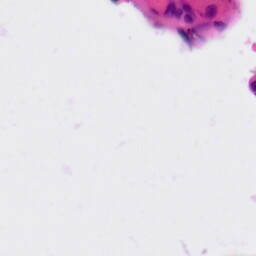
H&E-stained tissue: Ovarian